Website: bh-photo
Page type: receipt
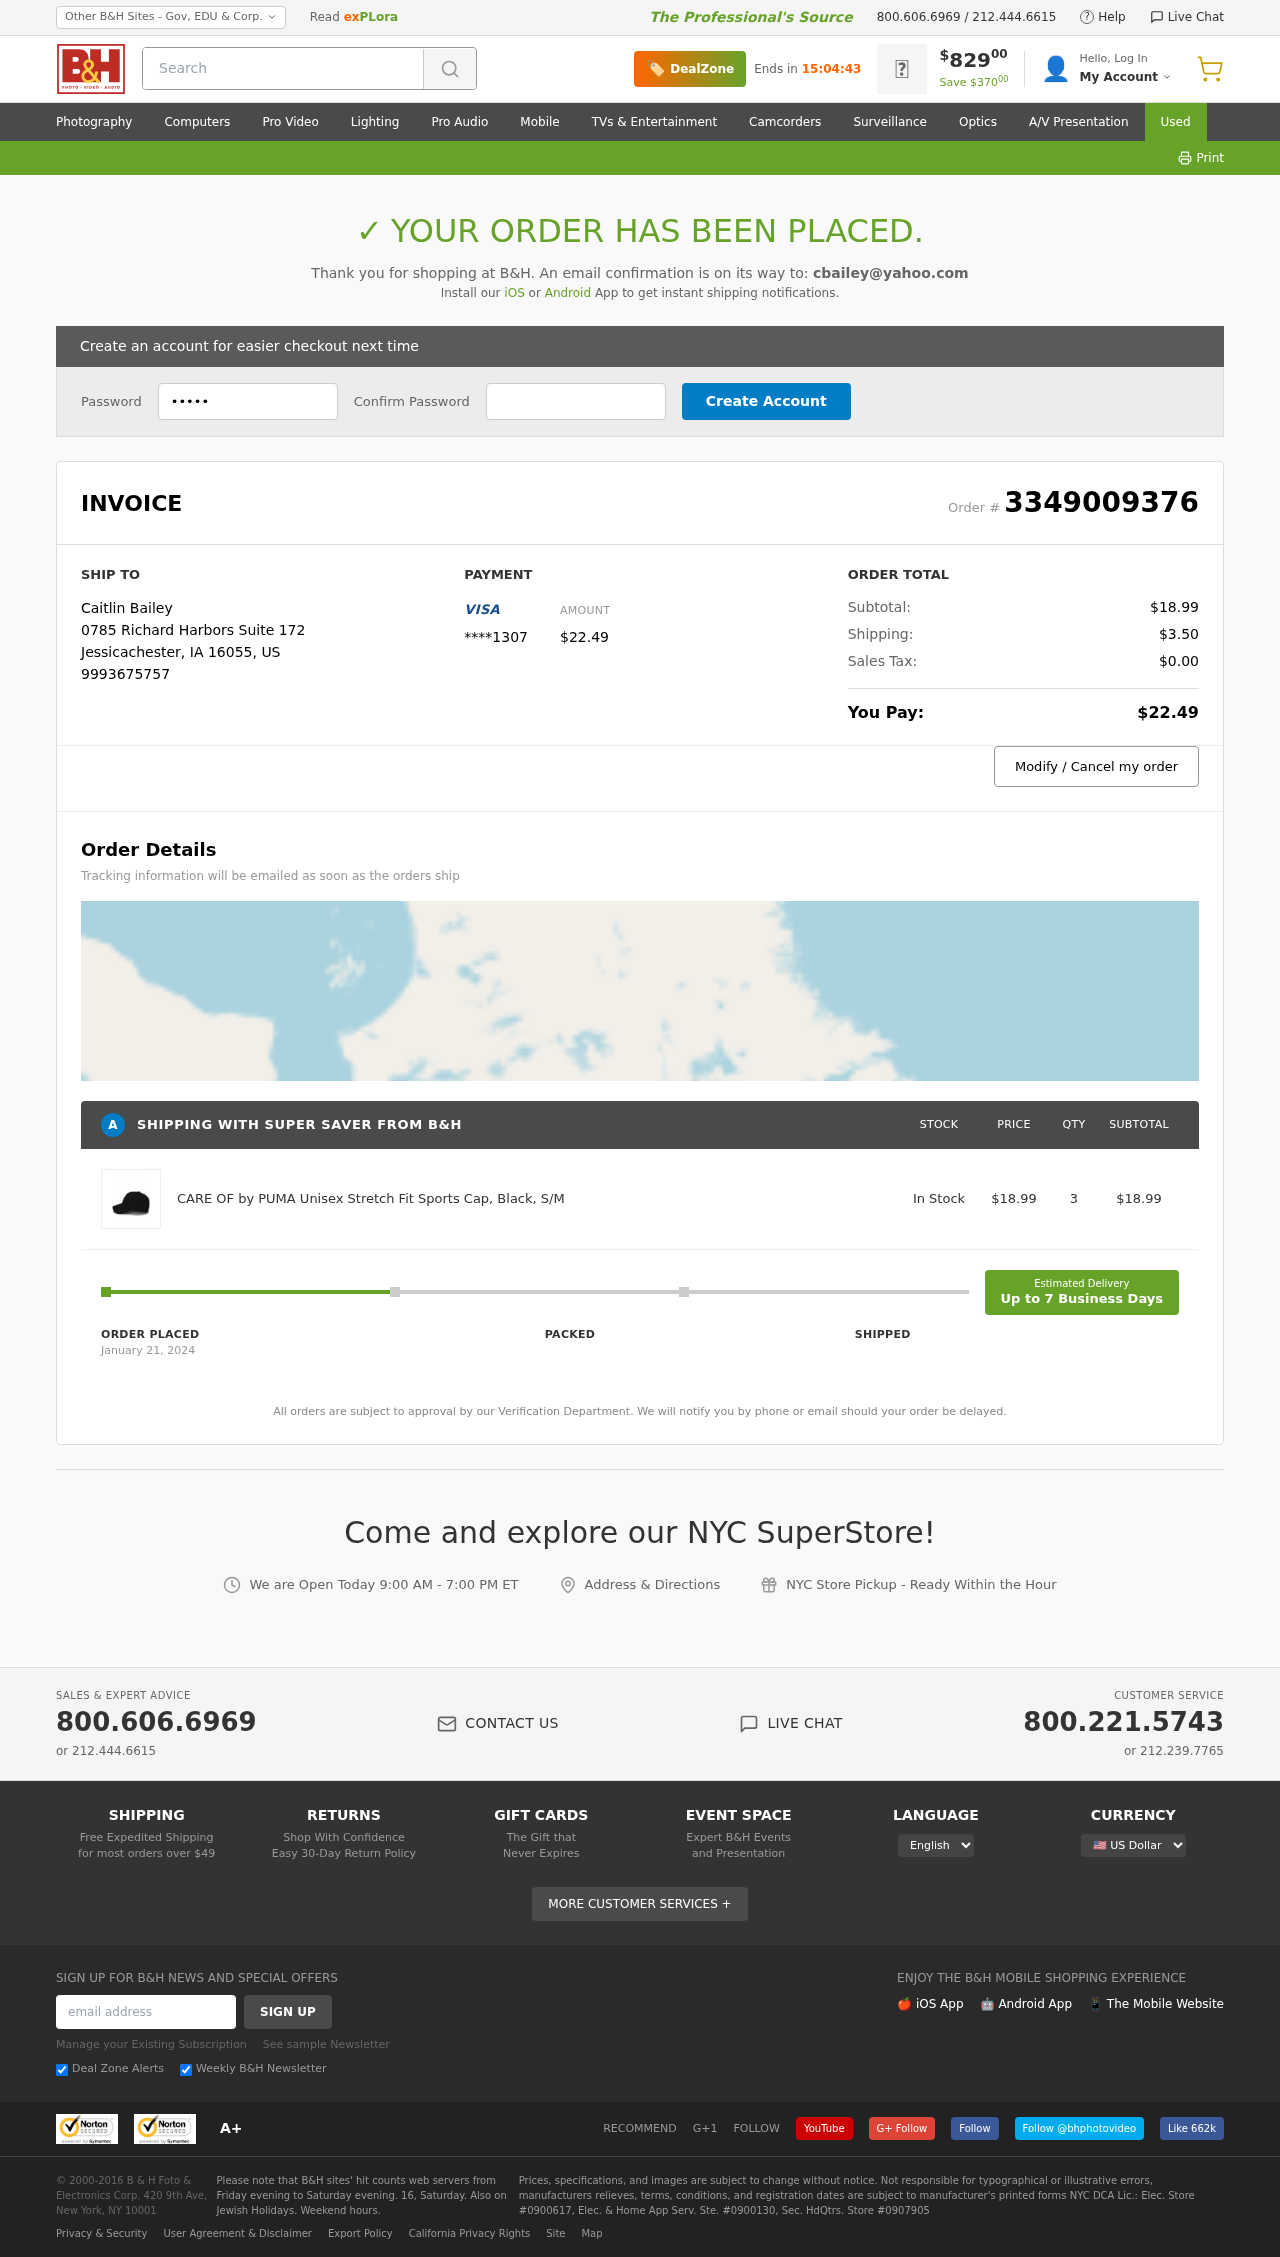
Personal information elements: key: PII_CARD_LAST4
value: ****1307
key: PII_CITY
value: Jessicachester
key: PII_COUNTRY_CODE
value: US
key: PII_EMAIL
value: cbailey@yahoo.com
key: PII_FULLNAME
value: Caitlin Bailey
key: PII_PHONE
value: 9993675757
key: PII_POSTCODE
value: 16055
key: PII_STATE_ABBR
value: IA
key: PII_STREET
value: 0785 Richard Harbors Suite 172
Product elements: key: PRODUCT1_NAME
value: CARE OF by PUMA Unisex Stretch Fit Sports Cap, Black, S/M
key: PRODUCT1_PRICE
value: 18.99
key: PRODUCT1_QUANTITY
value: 3
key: PRODUCT1_SUBTOTAL
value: $18.99
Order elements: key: ORDER_ID
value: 3349009376
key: ORDER_TOTAL
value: $22.49
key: ORDER_SUBTOTAL
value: $18.99
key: ORDER_SHIPPING_COST
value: $3.50
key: ORDER_TAX
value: $0.00
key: ORDER_DATE
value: January 21, 2024
Search elements: key: HEADER_SEARCH
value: Search